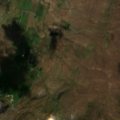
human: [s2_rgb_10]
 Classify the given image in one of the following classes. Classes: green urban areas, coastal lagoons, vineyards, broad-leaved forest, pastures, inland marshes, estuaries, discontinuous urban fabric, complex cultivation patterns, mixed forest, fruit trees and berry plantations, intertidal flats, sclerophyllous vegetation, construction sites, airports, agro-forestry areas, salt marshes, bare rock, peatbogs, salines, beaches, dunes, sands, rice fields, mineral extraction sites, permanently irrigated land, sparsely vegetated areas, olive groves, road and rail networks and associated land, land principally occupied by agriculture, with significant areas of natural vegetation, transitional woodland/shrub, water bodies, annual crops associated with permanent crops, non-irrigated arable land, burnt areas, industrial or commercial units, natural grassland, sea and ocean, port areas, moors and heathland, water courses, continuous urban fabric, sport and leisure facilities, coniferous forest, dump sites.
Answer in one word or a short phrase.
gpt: peatbogs